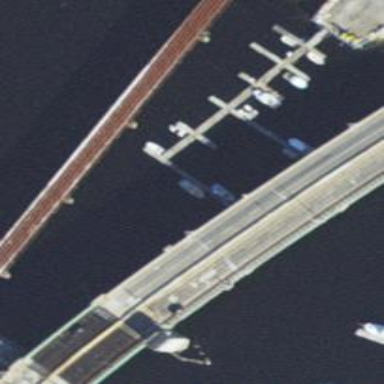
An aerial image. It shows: Movable bascule bridge on trunk highway.